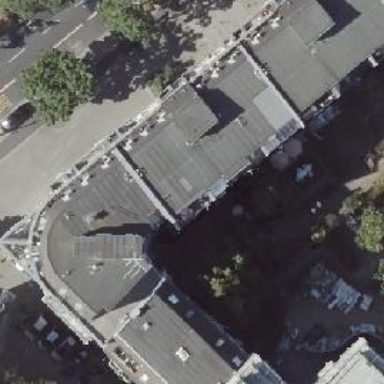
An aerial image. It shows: Unique apartment building with double saltbox roof shape.